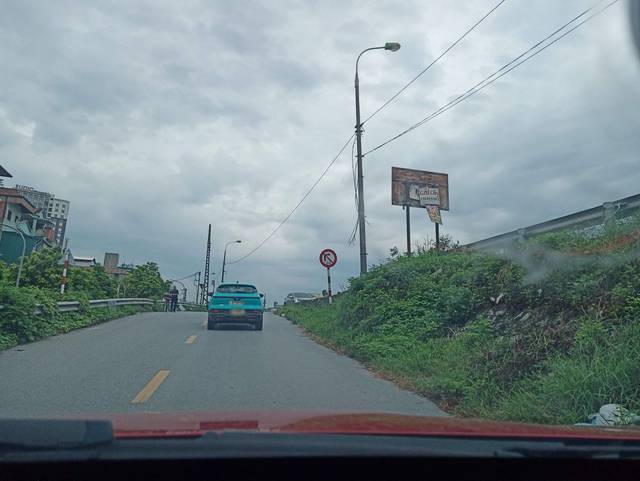
Region: Vietnam
Coordinates: 21.001, 105.879